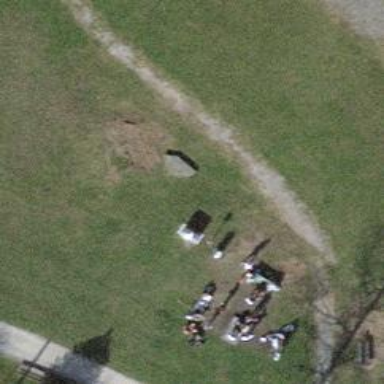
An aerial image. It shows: Picnic site popular for tourists.